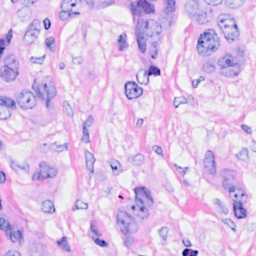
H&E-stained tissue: Breast